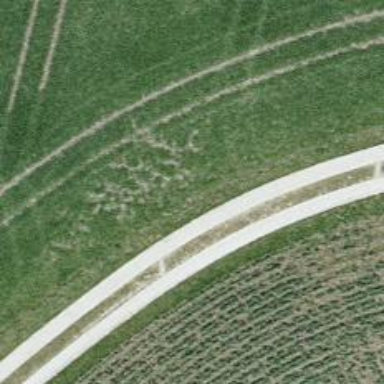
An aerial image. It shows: Gravel track road.